Question: I have installed Visual Studio Ultimate 2012 RC Version 11.0.50522.1 RCREL onto Windows 8 RP on a Virtual Machine running Hyper-V on Server 2012 RC DataCenter.
All the documentation states that if you want to administer the Test Controllers in a Load test rig, you have to click on "Administer Test Controllers" in the "Test" menu. However, I don't have that option in the Test menu. I've tried adding it manually, but then it simply remains unavailable.
What am I doing wrong? This is really holding me back.
I am able to administer test controllers by creating a dummy load test and then right-Clicking on the "Controller Machine" Note and selecting "Manage Test Controllers" from there. The issue I have is that I think there might be some other menu items missing: How do you set the active Controller (I have 4 set-up). It seems to try to run the tests locally, but then the TestResults databases I have created for each of the 4 controllers aren't used, and it can't find it.
I've submitted a bug with Microsoft at: <URL>
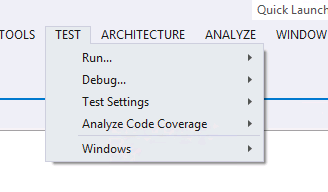
Answer: You can right click on a load test.

It is also available in the menu item "LOAD TEST".